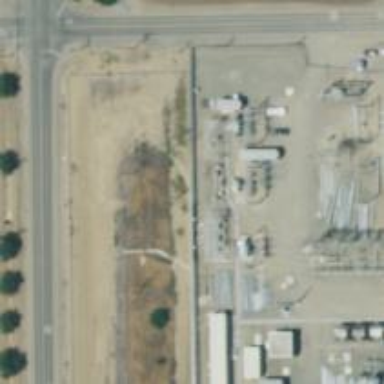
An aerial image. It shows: Power pole.